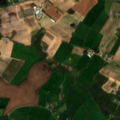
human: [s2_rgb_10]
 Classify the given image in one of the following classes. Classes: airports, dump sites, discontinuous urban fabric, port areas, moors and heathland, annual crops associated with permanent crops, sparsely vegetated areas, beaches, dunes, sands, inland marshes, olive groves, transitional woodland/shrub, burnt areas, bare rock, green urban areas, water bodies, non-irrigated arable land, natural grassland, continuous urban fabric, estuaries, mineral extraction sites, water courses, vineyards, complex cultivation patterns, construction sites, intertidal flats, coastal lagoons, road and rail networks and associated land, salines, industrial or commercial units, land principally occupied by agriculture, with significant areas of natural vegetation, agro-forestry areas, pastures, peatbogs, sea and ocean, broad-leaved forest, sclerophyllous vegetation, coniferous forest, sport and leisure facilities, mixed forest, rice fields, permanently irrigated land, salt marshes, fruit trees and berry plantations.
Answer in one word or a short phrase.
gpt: non-irrigated arable land, pastures